Question: I don't know how i can do that, or what kind of relation i will choose.
I have 3 tables and 1 association which is :
Client -----(0,n)---- (Command) -----(0,n)----- Service
Target is also attached with the (command) association, and Target can be Null in Command (0,1). The relation between Command and Client is bidirectional.
For me, the class diagram will be like this :

But i don't know how to proceed, if i create an entity in Command with a @ManyToOne, or other method. My real problem is about the association with three tables. Could you help me ?
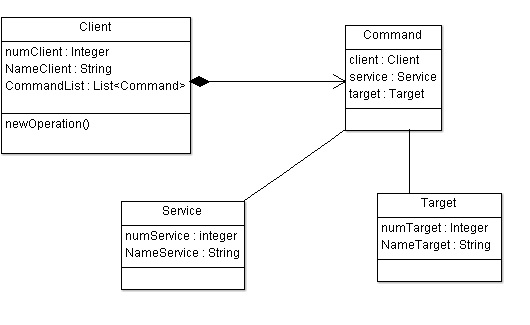
Answer: You're going to need to use @ManyToOne as you suggest. <URL>
In Command you'll have this:
'''
@ManyToOne
@JoinColumn(name="CLIENT_ID", nullable=true)
private Client client;
'''
And in Client you'll have this:
'''
@OneToMany(mappedBy="client")
private Set<Command> commands;
'''